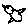
Label: bird